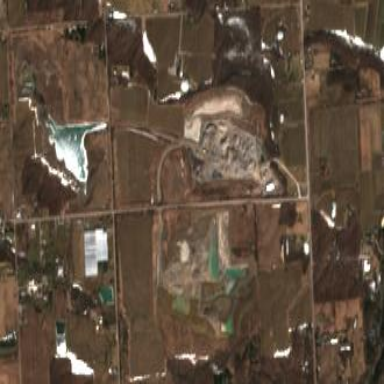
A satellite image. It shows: Quarry area.